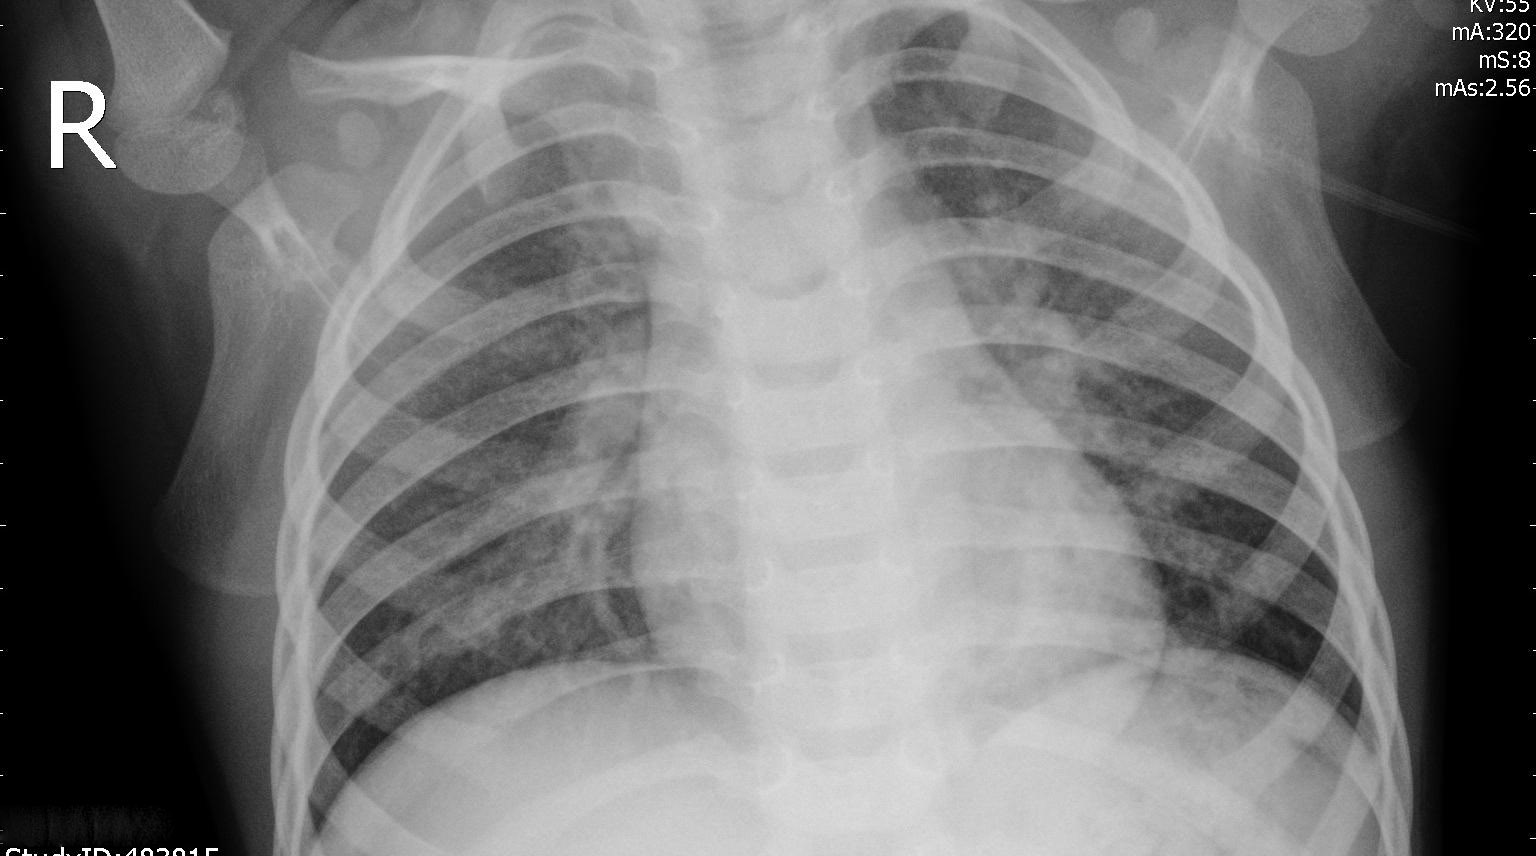
Diagnosis: PNEUMONIA